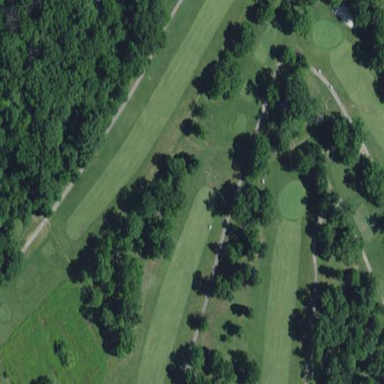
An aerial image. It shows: Grassy area designated as golf fairway.